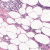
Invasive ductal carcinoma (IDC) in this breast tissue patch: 0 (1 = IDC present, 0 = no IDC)